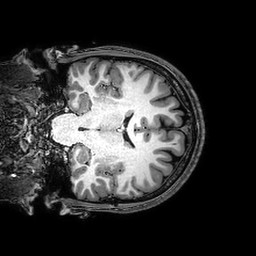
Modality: T1w
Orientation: coronal
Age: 21
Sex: male
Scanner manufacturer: philips
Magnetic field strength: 3 T
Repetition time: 0.008354 s
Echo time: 0.00384 s